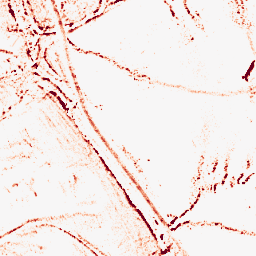
Category: morphological
Decomposition family: morphological_square
Decomposition parameters: operation: opening
size: 5
Upsampling method: cubic_mitchell
Upsampling parameters: scale: 8
Upsampling scale: 8